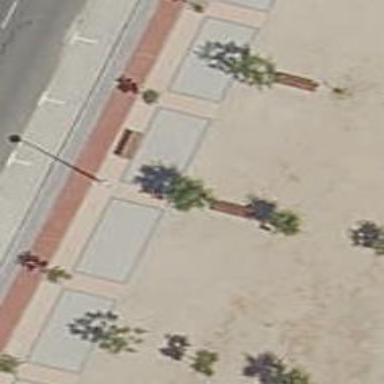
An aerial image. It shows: Bench for seating.